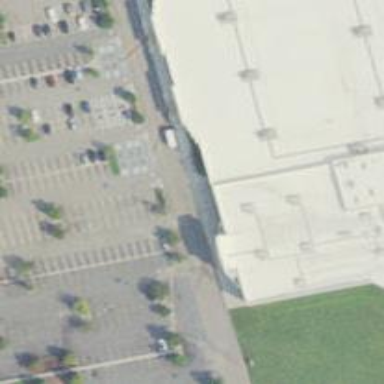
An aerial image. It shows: Department store building.